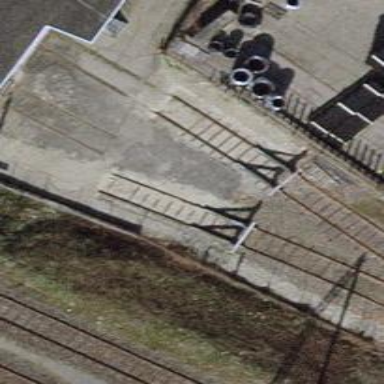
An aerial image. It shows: Railway buffer stop.